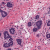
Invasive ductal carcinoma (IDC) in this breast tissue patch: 0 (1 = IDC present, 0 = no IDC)